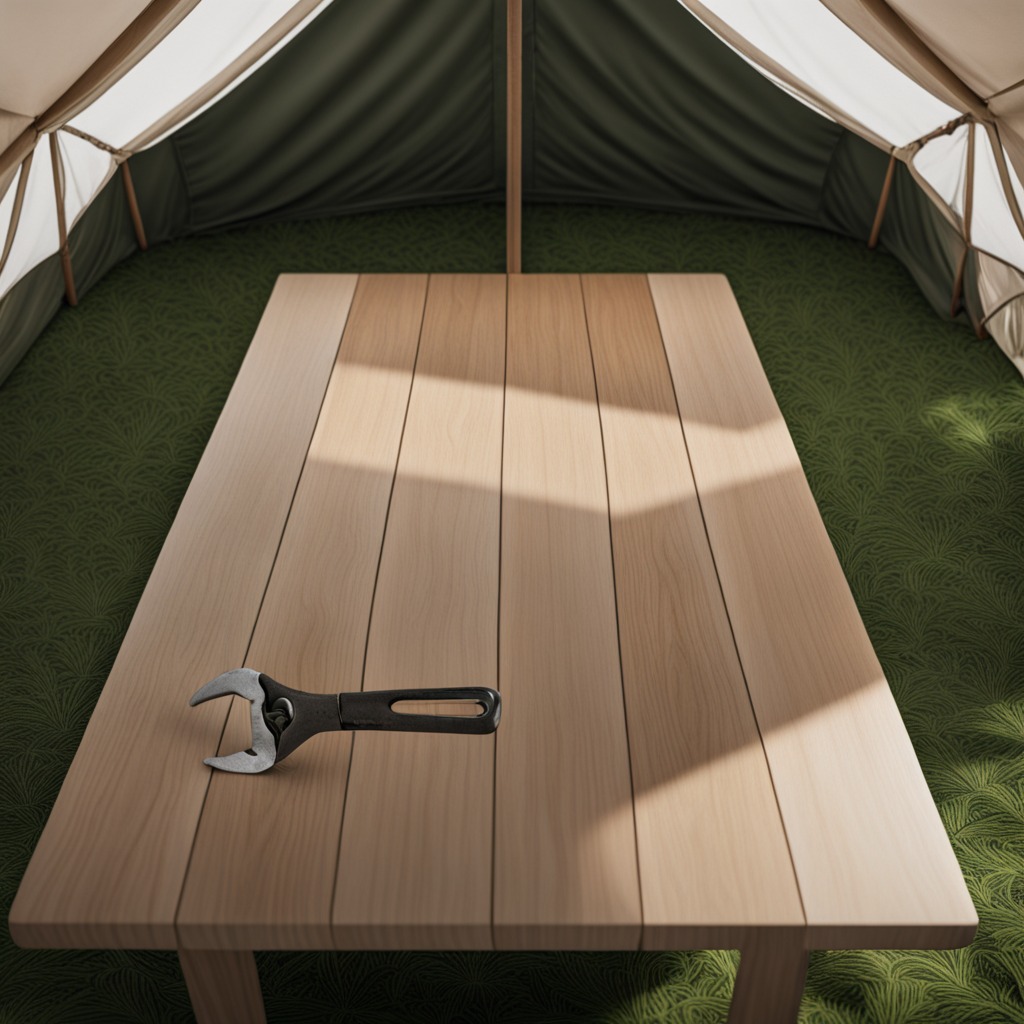
An wrench is lying on a wooden table in a jungle field workshop tent.